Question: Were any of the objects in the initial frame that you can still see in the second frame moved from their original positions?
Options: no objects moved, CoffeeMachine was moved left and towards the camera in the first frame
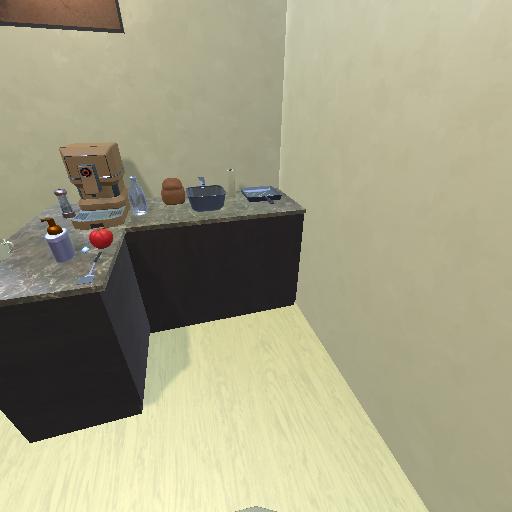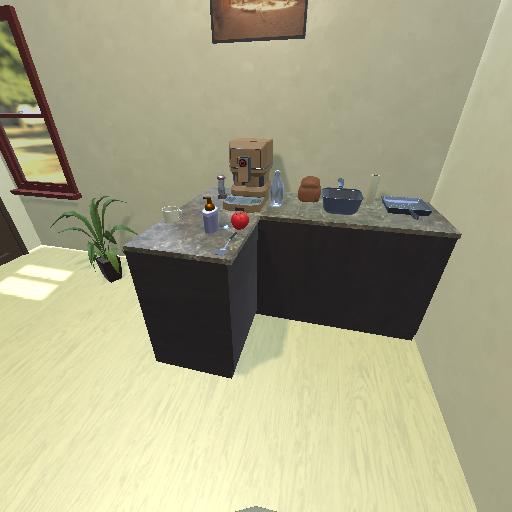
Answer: no objects moved